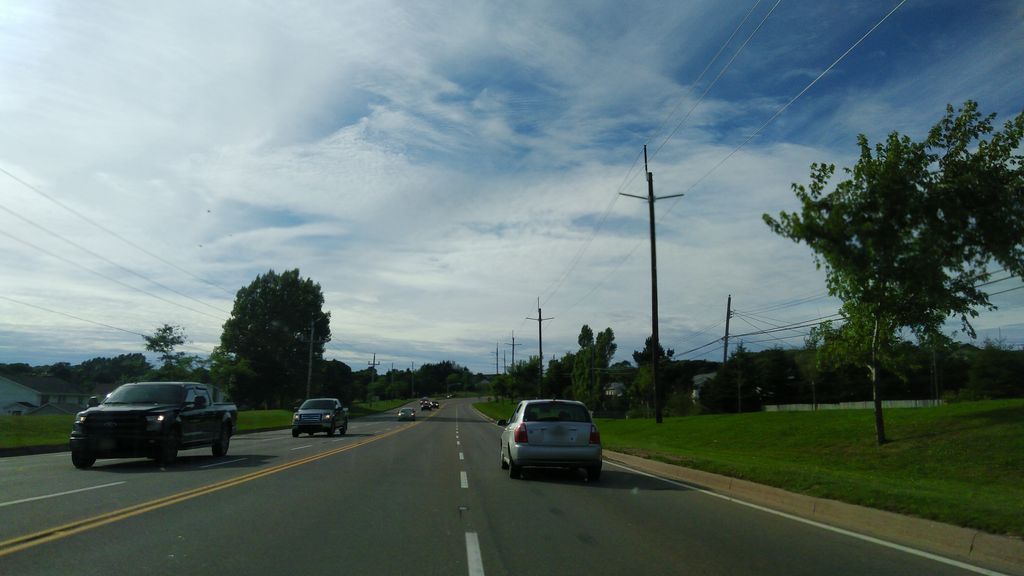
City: charlottetown